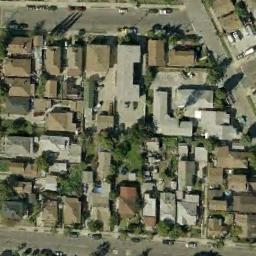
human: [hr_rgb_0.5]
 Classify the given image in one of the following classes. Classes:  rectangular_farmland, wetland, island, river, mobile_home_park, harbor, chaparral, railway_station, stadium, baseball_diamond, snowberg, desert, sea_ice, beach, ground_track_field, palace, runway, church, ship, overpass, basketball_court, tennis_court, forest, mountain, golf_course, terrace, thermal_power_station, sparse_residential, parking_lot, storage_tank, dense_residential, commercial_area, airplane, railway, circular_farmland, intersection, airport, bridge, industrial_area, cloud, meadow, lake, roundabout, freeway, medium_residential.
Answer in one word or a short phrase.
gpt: dense_residential